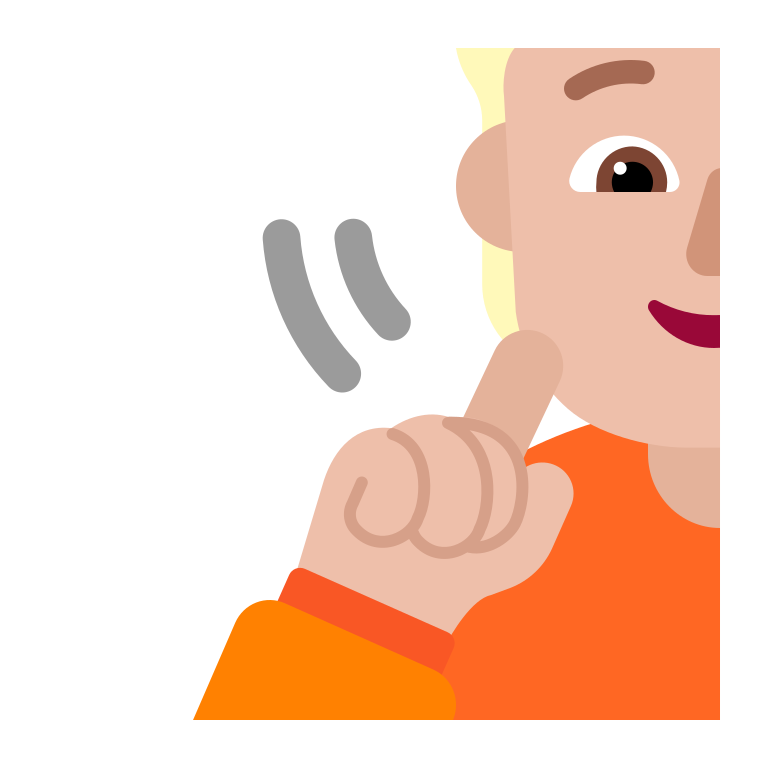
person deaf flat  light